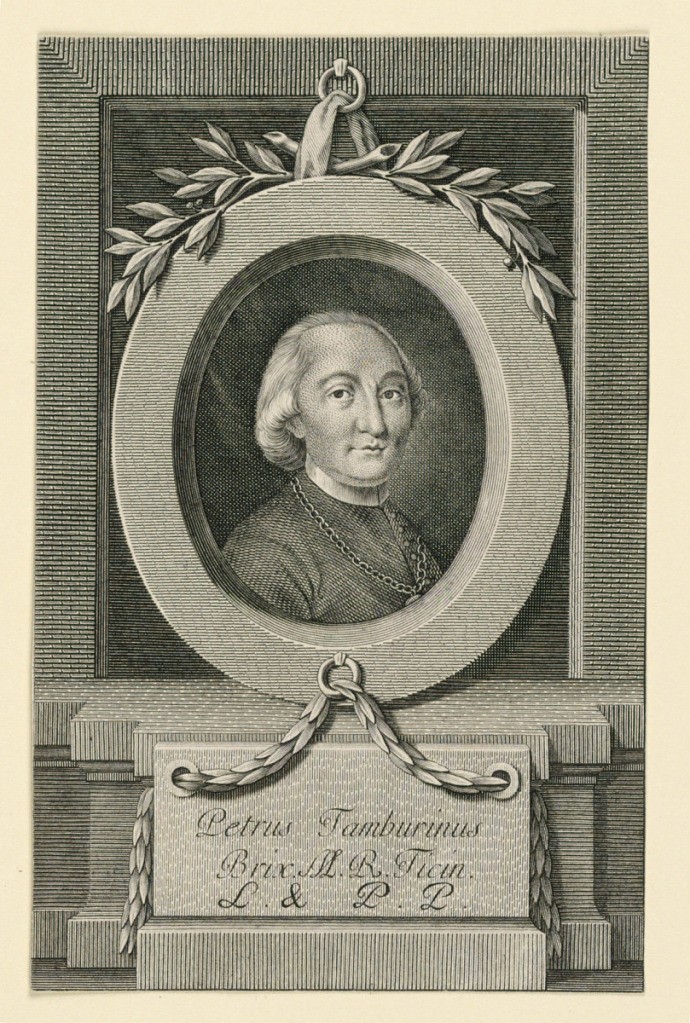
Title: Portrait of Pietro Tamburini (Petrus Tamburinus)
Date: ca. 1790
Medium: Line and stipple engraving on paper
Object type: Print
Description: Half-length portrait in three-quarter view to right. A middle-aged man with long white hair, wearing a closed coat. The portrait is encircled by a frame decorated with olive-sprigs and a ribbon above; olive-wreath below which connects the frame with an inscribed plaquette.